Field crop: maize
Growth stage: 2
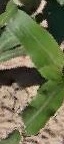
Species: maize